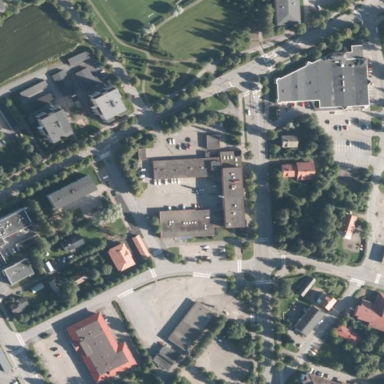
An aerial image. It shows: Office building.